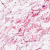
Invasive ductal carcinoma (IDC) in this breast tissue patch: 0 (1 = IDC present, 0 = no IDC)